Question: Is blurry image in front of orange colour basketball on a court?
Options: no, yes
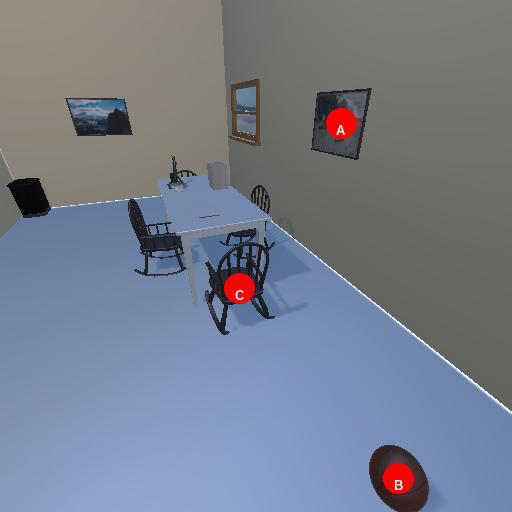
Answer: no